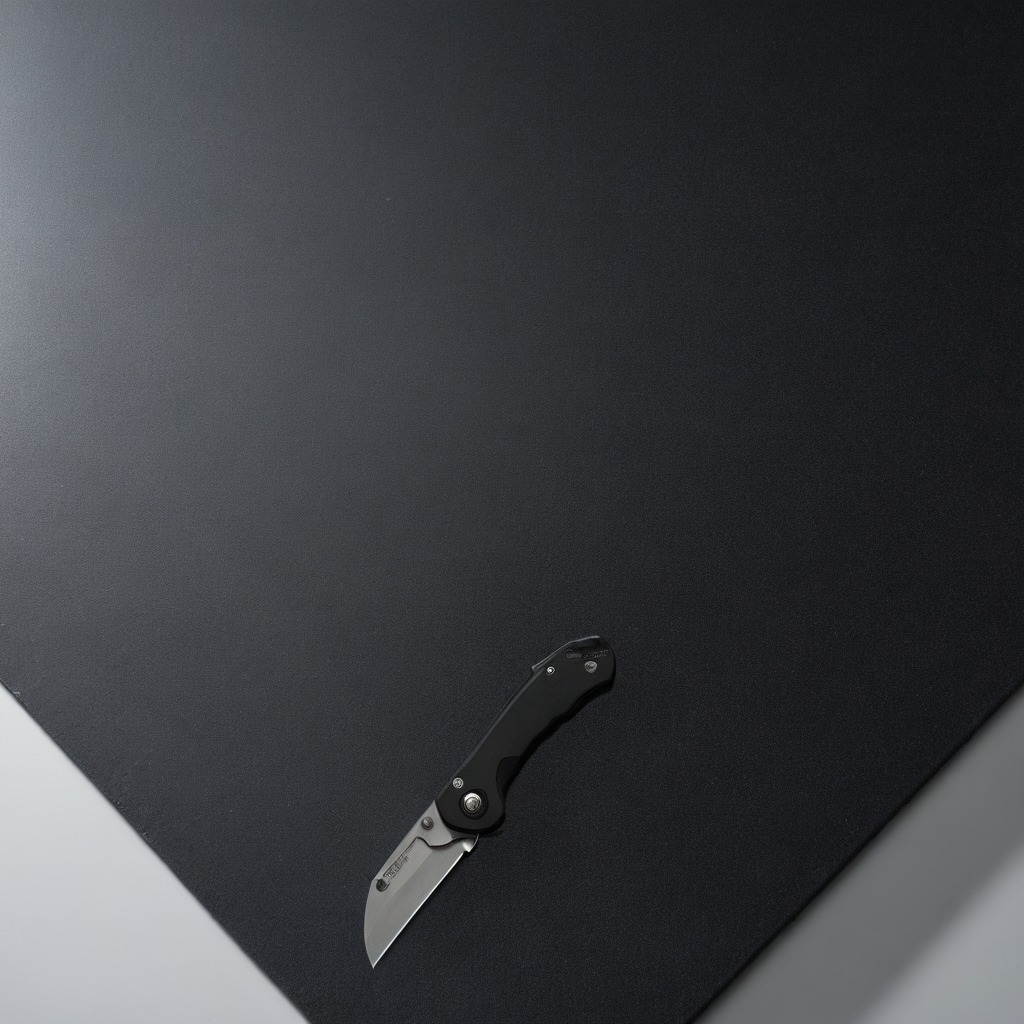
A utility knife lies on the clean granite tabletop.